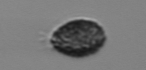
Label: Pseudochattonella_farcimen